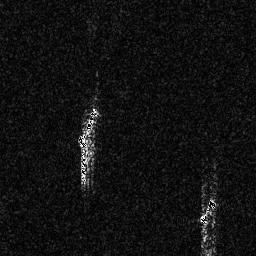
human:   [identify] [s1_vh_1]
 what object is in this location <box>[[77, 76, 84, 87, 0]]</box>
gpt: <ref>1 medium ship at the bottom right</ref>